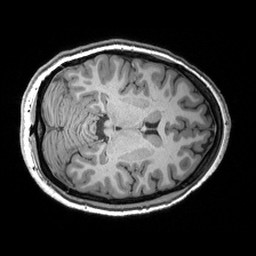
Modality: T1w
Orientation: axial
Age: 30
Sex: female
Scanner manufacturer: siemens
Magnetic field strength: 3 T
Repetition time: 2.53 s
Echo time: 0.00299 s